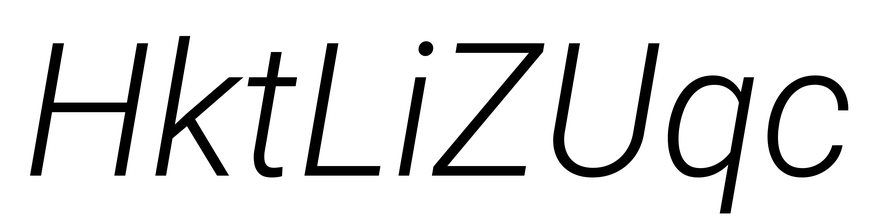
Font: Roboto-Italic_Light_Italic